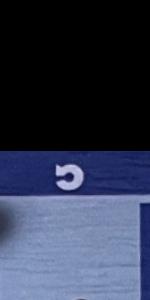
Label: Empty